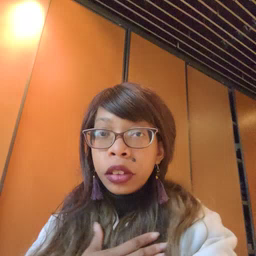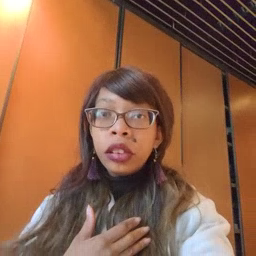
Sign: cowboy